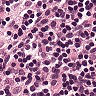
Metastatic tissue present: no